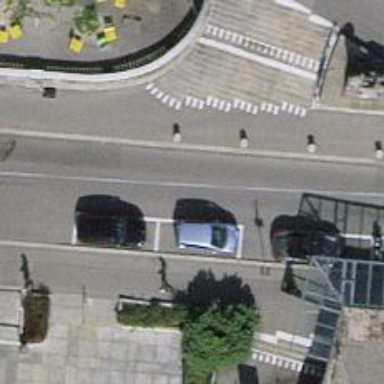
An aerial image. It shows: Bollard.